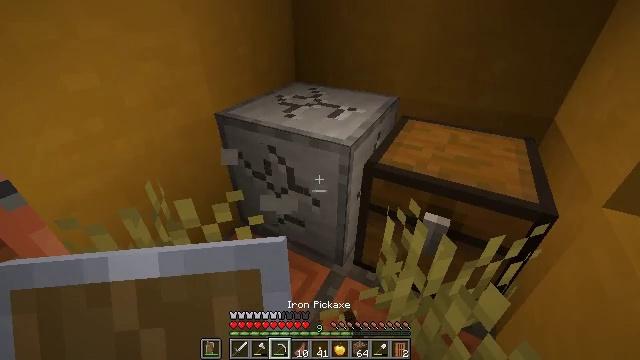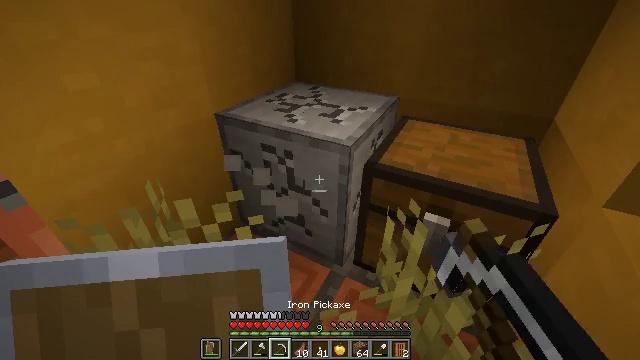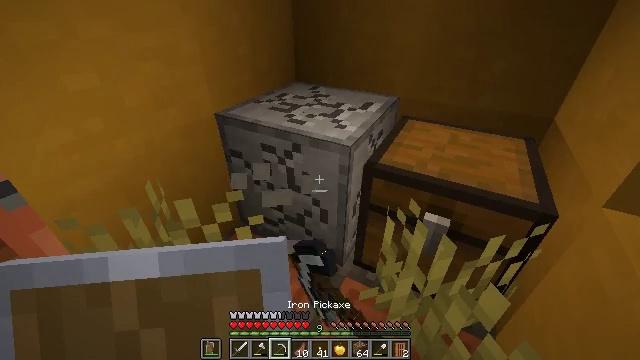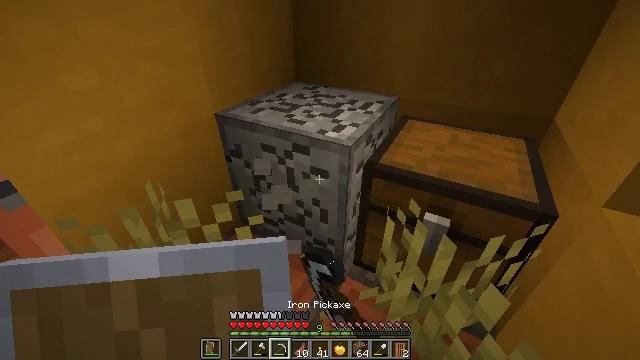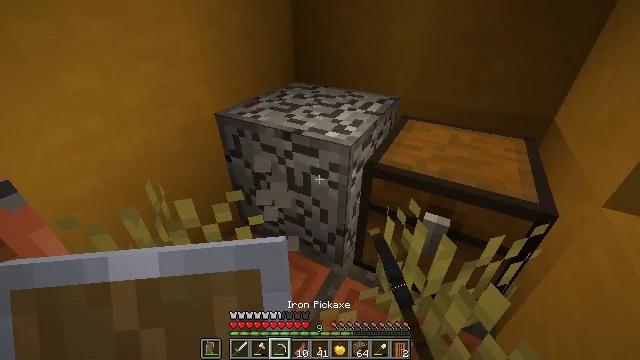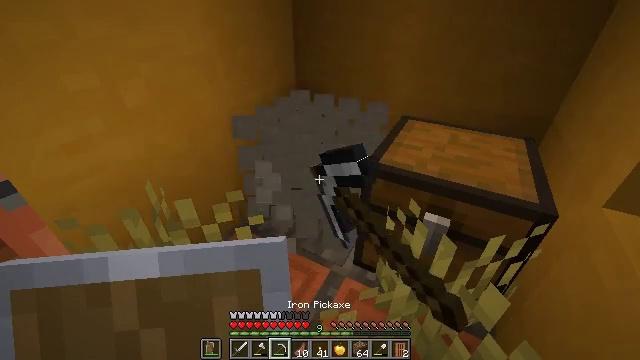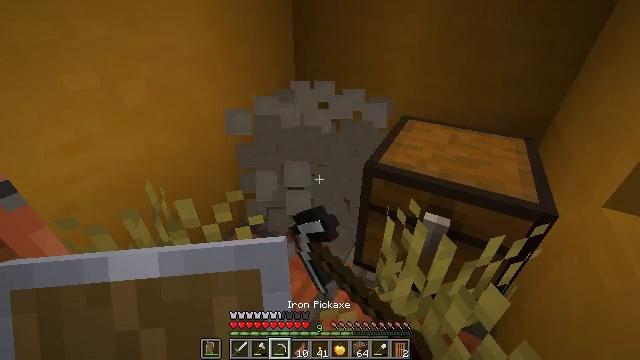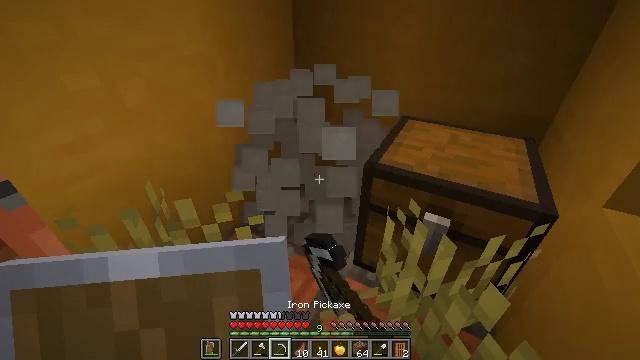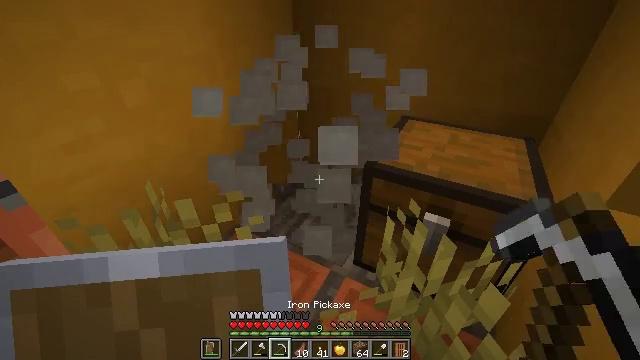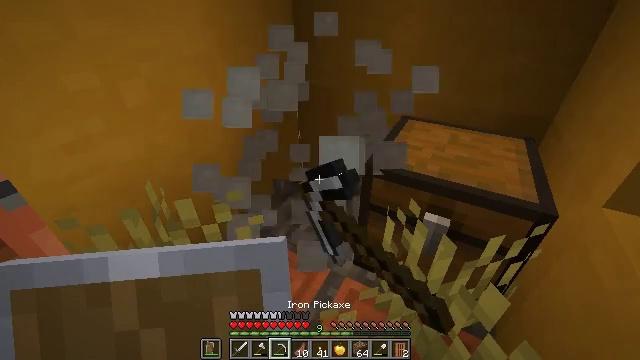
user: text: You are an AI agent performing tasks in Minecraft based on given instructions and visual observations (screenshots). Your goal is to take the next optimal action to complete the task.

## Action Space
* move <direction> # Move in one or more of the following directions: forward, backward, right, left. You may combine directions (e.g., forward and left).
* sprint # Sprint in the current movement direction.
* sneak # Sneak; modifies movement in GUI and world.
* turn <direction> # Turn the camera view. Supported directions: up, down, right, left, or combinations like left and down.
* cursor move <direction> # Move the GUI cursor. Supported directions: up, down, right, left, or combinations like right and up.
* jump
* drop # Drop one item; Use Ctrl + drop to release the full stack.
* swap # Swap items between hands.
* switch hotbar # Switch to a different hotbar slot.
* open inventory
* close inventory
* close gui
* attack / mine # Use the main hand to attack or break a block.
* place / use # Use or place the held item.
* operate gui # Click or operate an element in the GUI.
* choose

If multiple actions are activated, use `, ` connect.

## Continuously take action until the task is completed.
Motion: motion action
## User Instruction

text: Attack the smooth stone block to break it.
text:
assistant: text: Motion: attack / mine
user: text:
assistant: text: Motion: attack / mine
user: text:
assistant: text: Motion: attack / mine
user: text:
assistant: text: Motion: attack / mine
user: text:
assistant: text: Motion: attack / mine
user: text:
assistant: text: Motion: attack / mine
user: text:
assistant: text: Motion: attack / mine
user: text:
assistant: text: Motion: attack / mine
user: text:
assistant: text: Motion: attack / mine
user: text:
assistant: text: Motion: attack / mine